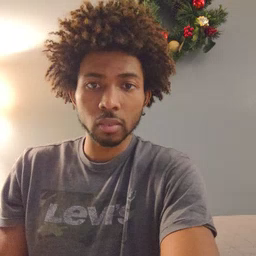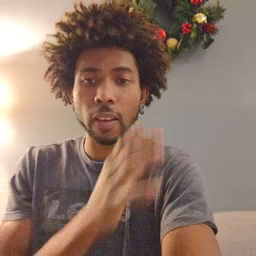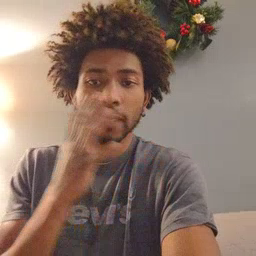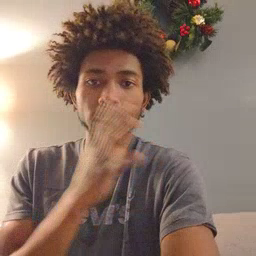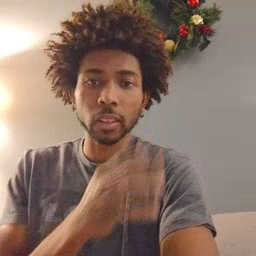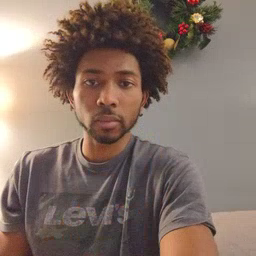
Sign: farm